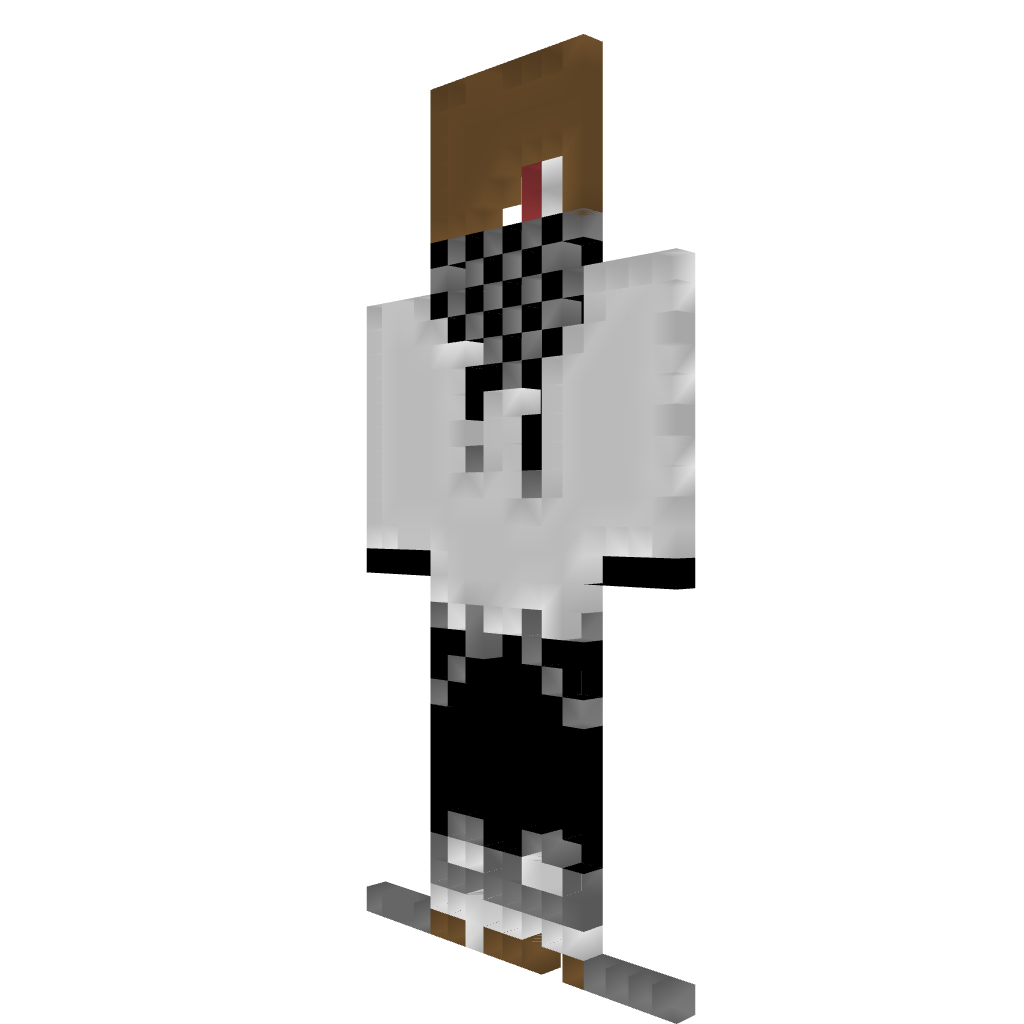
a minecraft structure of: MasterSteve2 Statue bad low quality